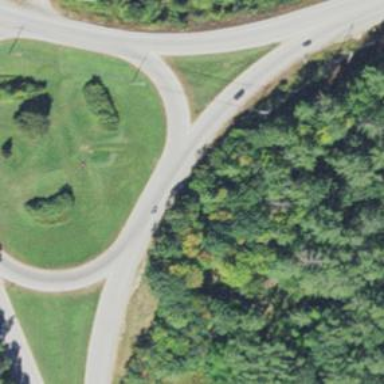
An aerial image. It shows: Primary highway with asphalt surface featuring circular junction.